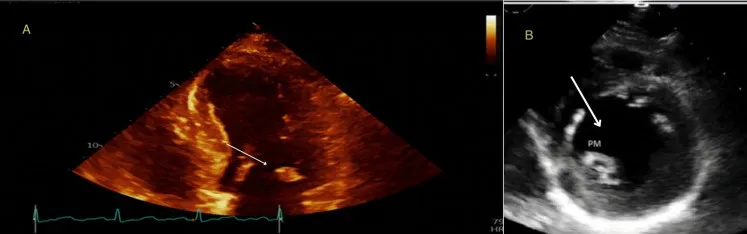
Transthoracic echocardiogram. Image A: The arrow showed a small rounded mass at the tip of the posterior mitral leaflet. . Image B: Parasternal short axis at the level of the papillary muscle. The arrow showed a single posteromedial papillary muscle. . PM: Posteromedial.
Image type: radiology (ultrasound)